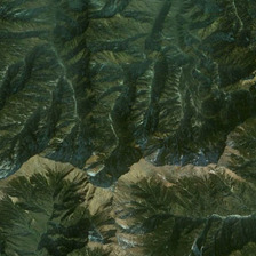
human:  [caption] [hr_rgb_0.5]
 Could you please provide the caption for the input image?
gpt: This huge mountain ridge is bald while the other parts are covered with wood.

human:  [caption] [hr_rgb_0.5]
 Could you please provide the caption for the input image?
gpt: The ridge was bare, and the rest were trees.

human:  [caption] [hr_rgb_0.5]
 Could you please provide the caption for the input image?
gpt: The ridge of the mountain is bare, and the rest of it is trees.

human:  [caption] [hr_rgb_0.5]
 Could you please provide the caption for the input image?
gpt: The crest of this huge mountain is bald while the other parts are covered with trees.

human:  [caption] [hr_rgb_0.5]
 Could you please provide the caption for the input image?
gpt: The summit of this huge mountain is bald while the other parts are covered with trees.